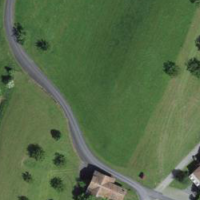
EUNIS habitat code: 24
Species observed at this site:
Lamium galeobdolon